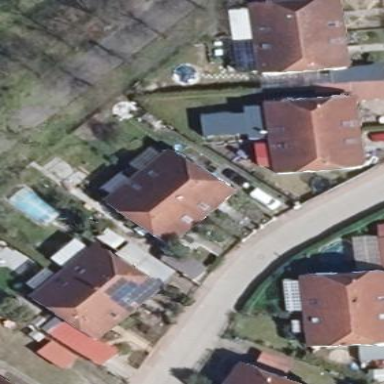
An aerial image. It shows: House with half-hipped roof oriented along certain direction.